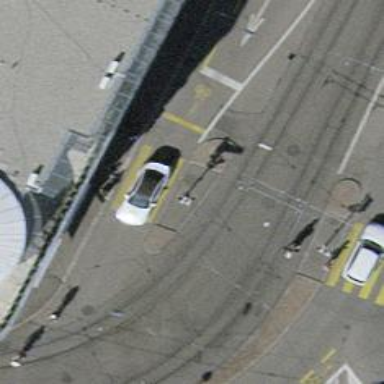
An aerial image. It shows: Kerb barrier.